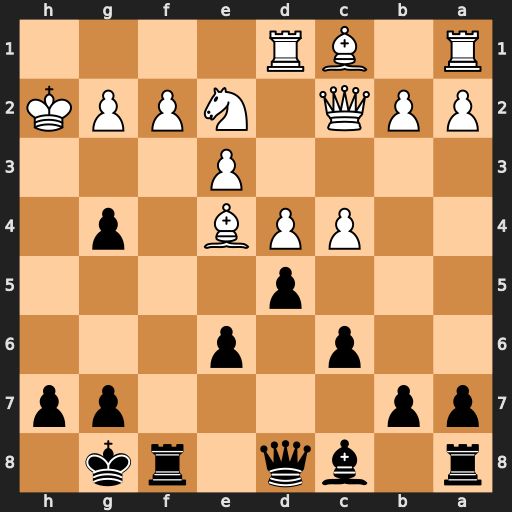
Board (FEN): r1bq1rk1/pp4pp/2p1p3/3p4/2PPB1p1/4P3/PPQ1NPPK/R1BR4
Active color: b
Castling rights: -
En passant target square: -
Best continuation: Qh4+ Kg1 Qxf2+